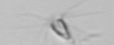
Label: Calciopappus